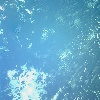
Label: water